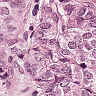
Metastatic tissue present: yes